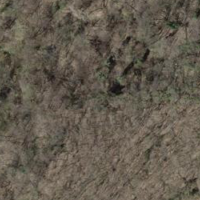
EUNIS habitat code: 44
Species observed at this site:
Diospyros lotus